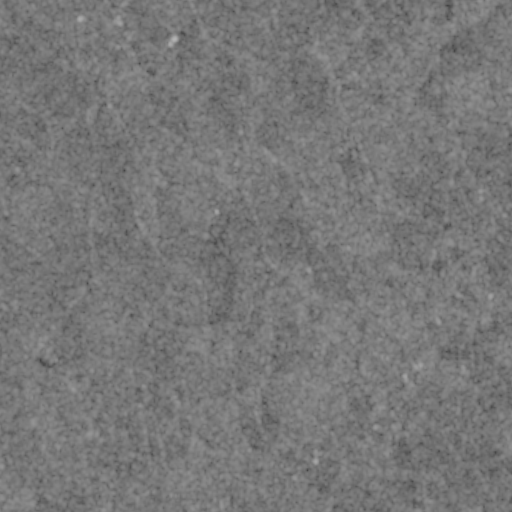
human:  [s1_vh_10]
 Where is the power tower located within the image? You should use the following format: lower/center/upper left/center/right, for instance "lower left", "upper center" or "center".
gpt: The power tower is located in the upper of the image.
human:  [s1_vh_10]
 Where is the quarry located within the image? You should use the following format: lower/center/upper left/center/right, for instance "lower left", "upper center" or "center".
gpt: The quarry is located in the upper right of the image.
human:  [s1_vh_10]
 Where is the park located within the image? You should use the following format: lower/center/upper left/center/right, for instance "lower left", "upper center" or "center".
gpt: There is no park in the image.

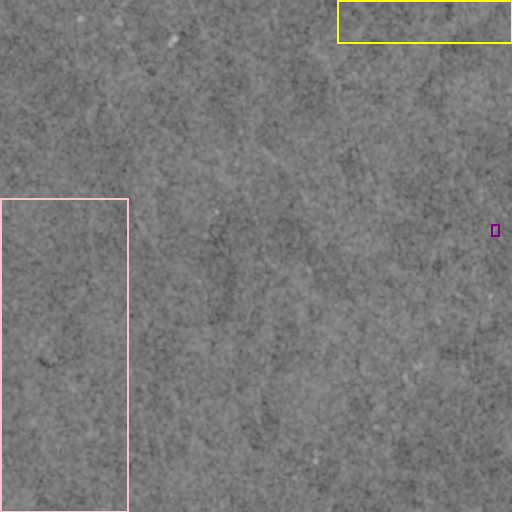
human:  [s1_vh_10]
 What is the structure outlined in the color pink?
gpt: The structure outlined in pink is a crop field.
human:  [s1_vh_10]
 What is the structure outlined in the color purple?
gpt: The structure outlined in purple is a park.
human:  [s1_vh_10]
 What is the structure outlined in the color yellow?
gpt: The structure outlined in yellow is a quarry.
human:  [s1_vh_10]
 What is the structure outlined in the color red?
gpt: There is no red outline.